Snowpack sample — Snodgrass Mountain, Crested Butte, Colorado (2/4/25, 12:06 PM MST)
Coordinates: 38.923, -106.968
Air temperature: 35 °F
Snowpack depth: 80 cm
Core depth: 20 cm
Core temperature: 33.8 °F
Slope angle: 14°, slope face: 78°
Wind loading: low
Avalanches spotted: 0
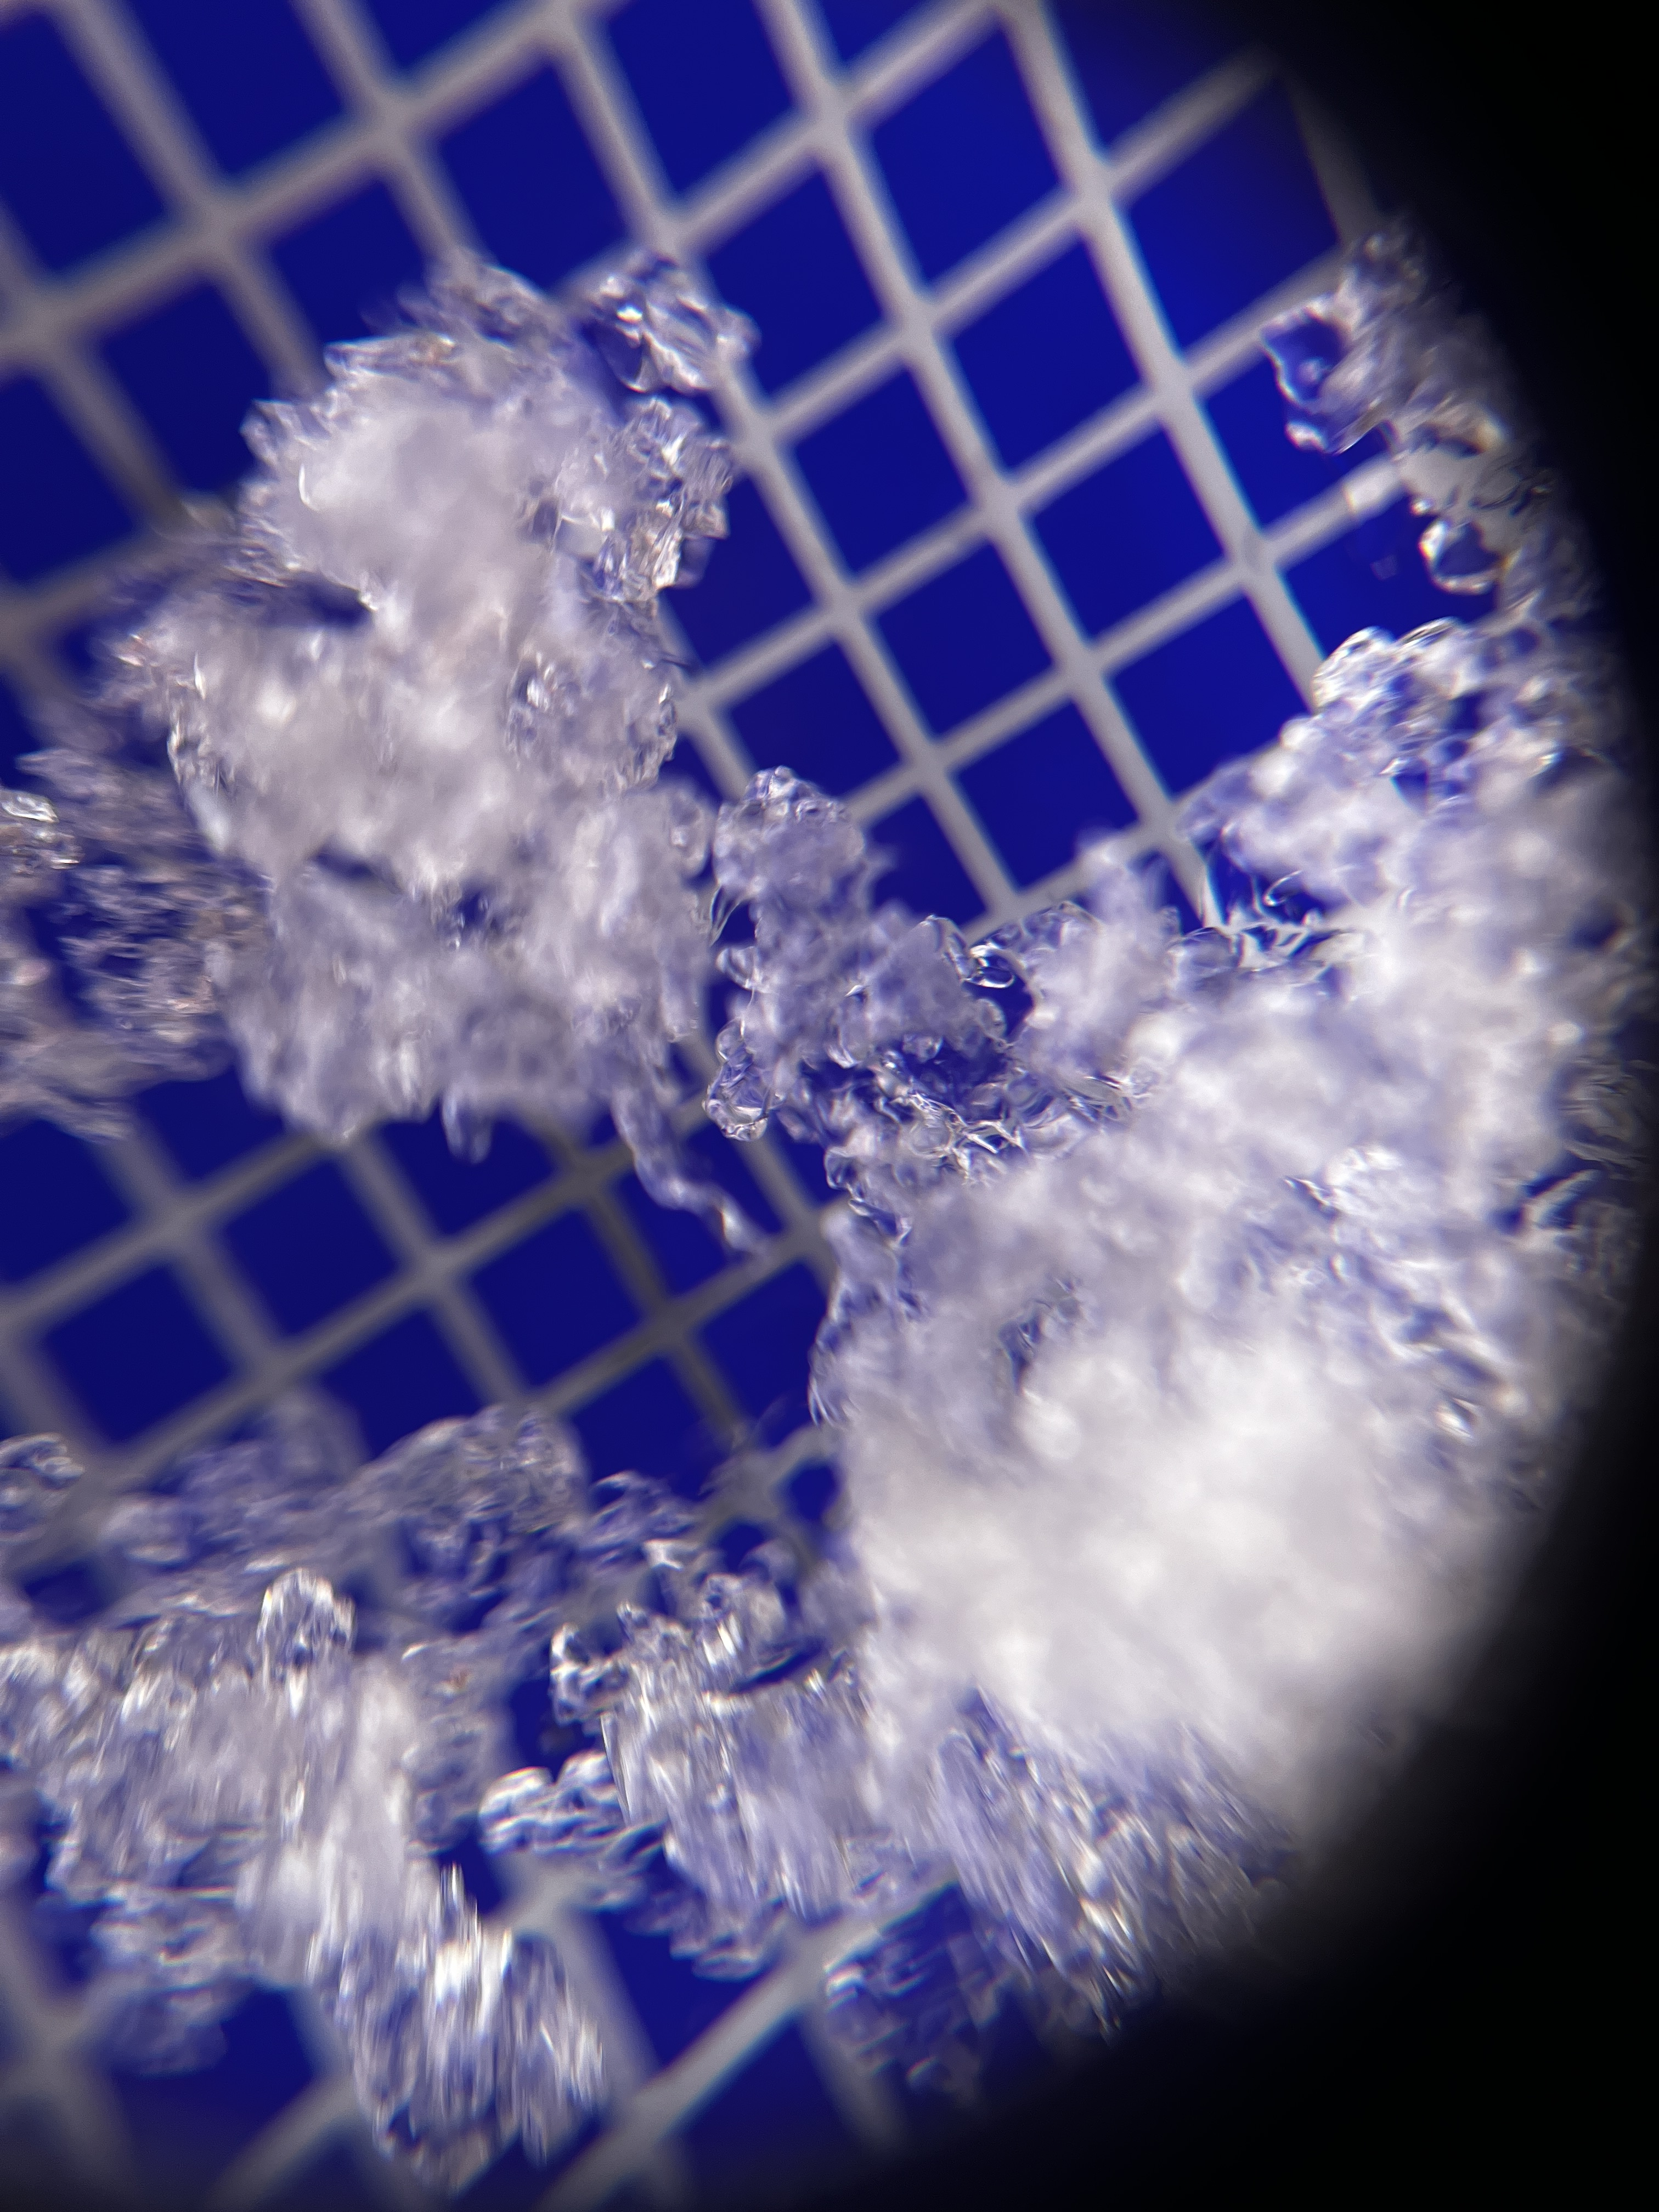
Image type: magnified_profile
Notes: No avalanches nearby, unusually warm weather for the last month reported by residents, Collected 25 yards from treeline